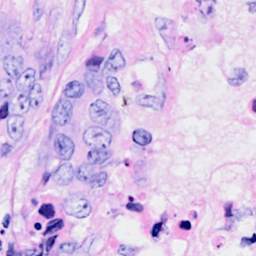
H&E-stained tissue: Breast